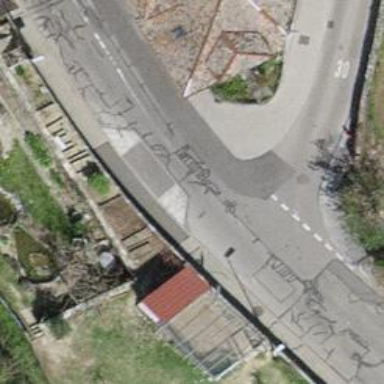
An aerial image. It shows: Zebra crossing on the road.